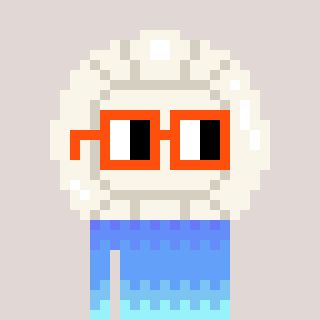
a pixel art character with square orange glasses, a volleyball-shaped head and a magenta-colored body on a warm background